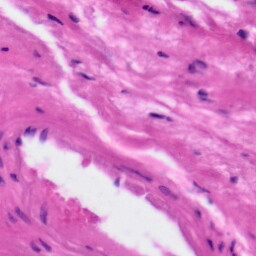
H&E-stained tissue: Tonsil